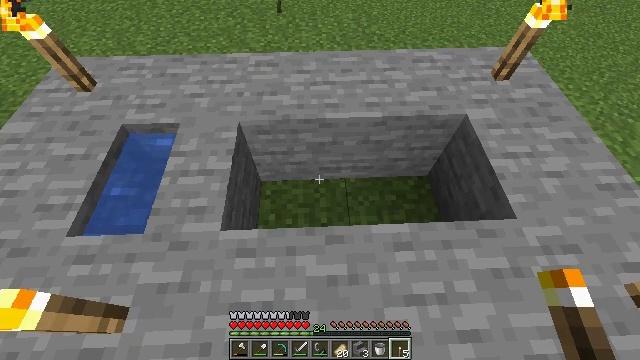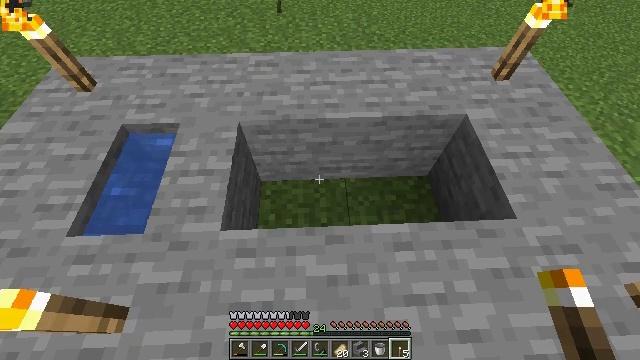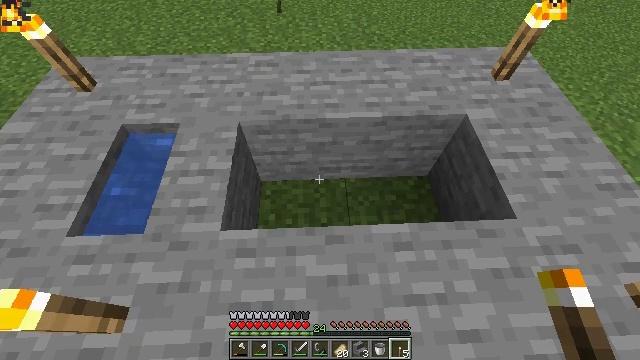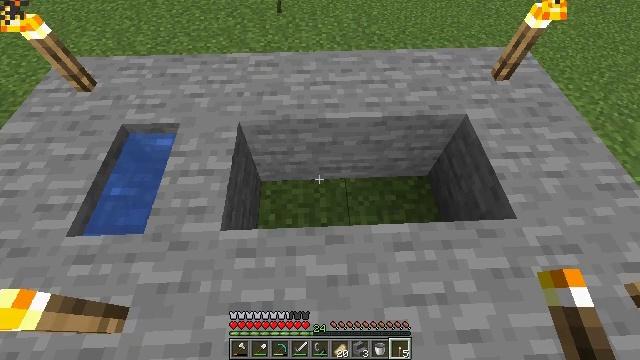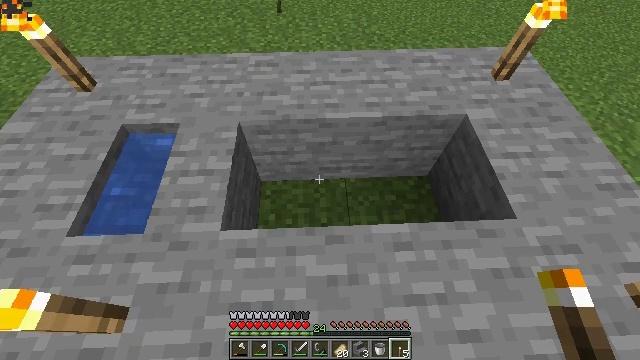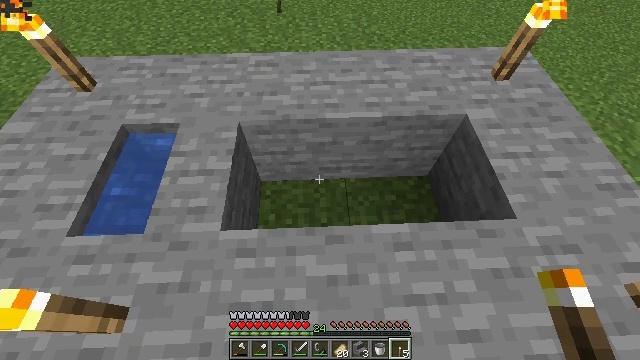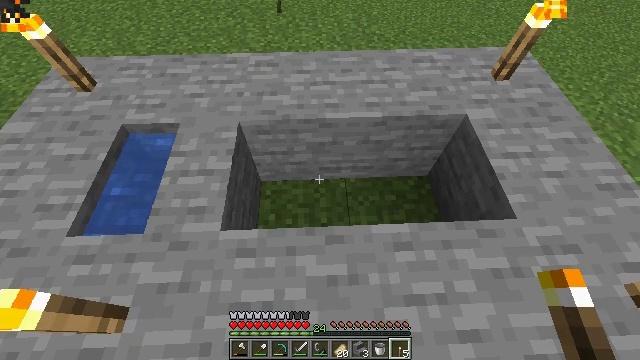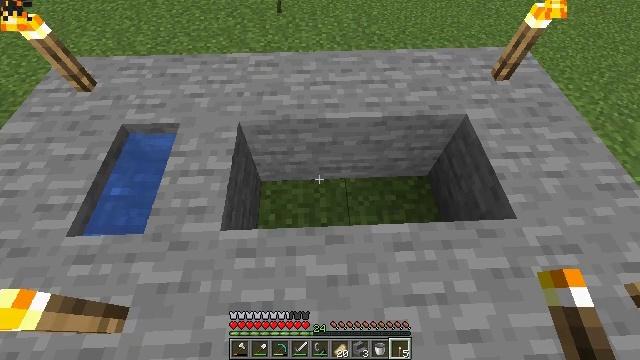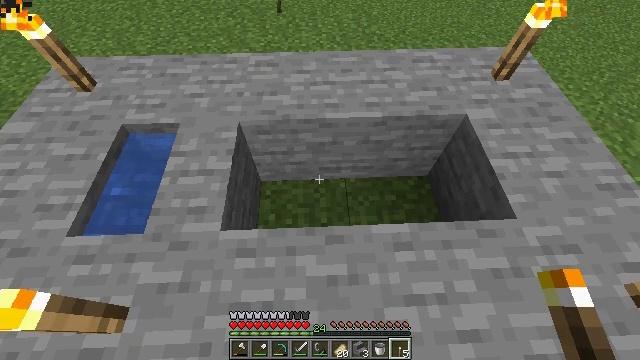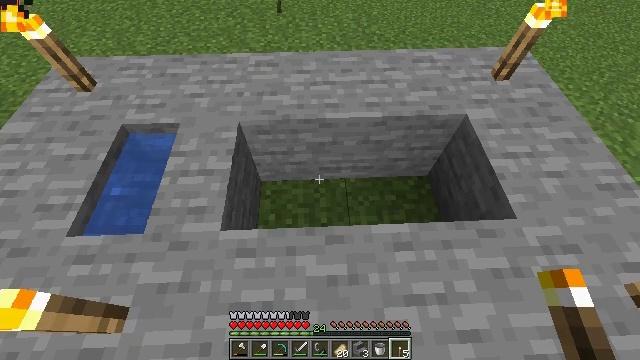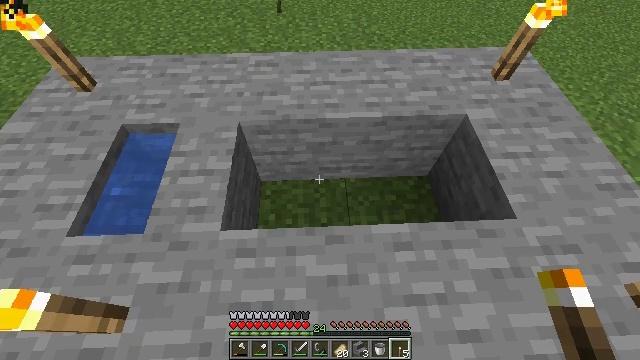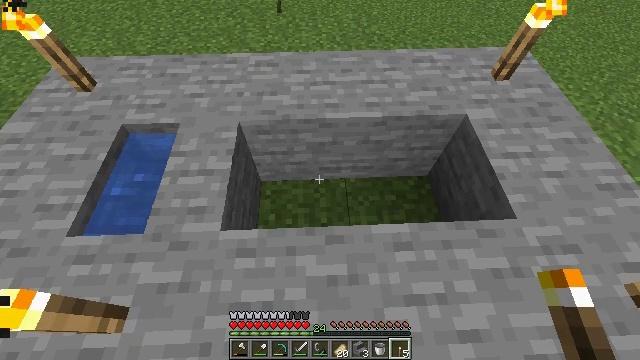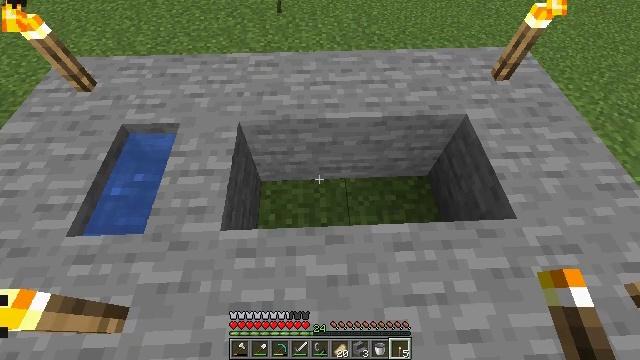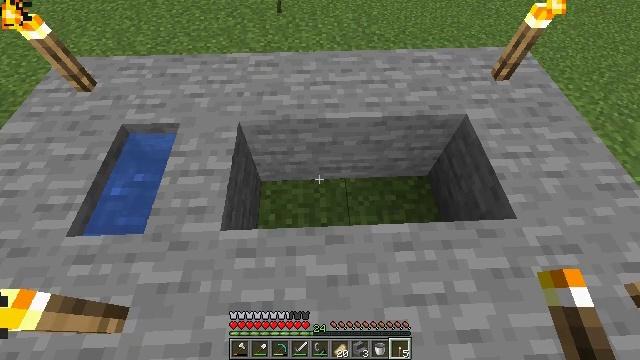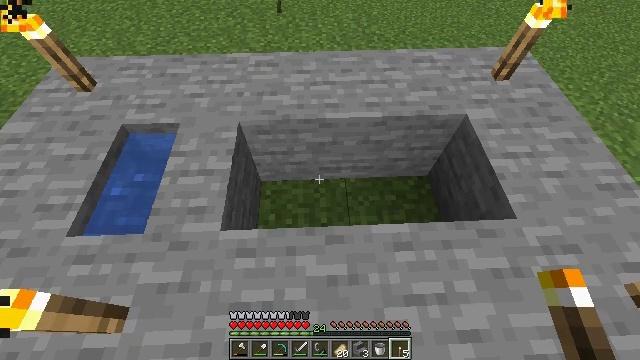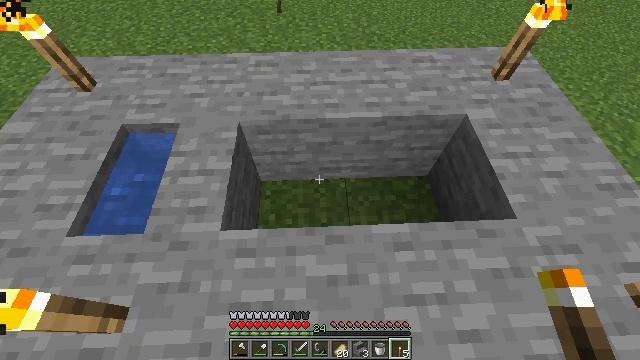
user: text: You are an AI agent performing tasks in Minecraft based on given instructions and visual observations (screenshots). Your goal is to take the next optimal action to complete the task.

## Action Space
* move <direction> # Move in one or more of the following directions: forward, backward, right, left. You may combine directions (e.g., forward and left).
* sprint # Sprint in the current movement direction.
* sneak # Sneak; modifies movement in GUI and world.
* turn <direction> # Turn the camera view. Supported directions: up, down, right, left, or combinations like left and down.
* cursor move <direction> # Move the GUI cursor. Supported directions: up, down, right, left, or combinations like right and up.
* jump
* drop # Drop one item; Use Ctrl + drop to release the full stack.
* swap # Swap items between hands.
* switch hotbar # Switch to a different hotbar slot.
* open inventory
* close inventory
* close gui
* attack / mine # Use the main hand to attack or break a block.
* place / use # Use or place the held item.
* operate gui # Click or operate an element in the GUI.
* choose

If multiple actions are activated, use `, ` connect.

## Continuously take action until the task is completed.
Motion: motion action
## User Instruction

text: Use the crafting table to craft a heavy weighted pressure plate.
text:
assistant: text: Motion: no_op
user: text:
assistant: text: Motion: no_op
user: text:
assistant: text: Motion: no_op
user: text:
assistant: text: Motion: no_op
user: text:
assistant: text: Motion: no_op
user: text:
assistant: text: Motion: no_op
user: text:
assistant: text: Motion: no_op
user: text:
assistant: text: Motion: no_op
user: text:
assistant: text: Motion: no_op
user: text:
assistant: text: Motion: no_op
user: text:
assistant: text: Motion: no_op
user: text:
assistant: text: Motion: no_op
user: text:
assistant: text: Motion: no_op
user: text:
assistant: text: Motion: no_op
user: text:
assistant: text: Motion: no_op
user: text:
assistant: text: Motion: no_op
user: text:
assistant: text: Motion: no_op
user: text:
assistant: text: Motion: no_op
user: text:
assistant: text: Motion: no_op
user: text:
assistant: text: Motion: no_op
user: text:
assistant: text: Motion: no_op
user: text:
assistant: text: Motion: no_op
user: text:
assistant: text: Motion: no_op
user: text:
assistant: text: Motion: no_op
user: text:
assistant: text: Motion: no_op
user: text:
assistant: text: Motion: no_op
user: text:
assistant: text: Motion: no_op
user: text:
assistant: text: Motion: no_op
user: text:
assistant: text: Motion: no_op
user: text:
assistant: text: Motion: no_op